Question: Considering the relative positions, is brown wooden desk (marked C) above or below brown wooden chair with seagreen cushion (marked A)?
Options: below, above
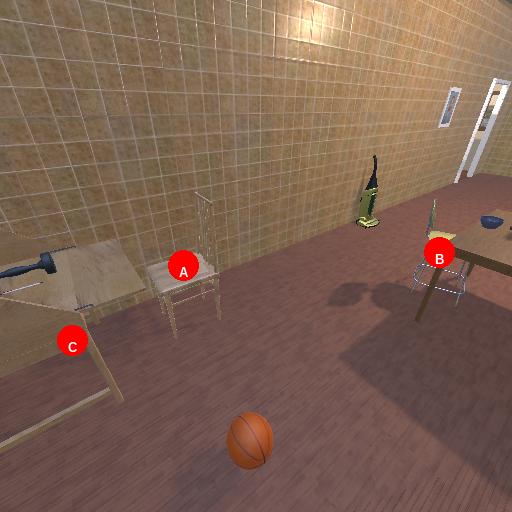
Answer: below